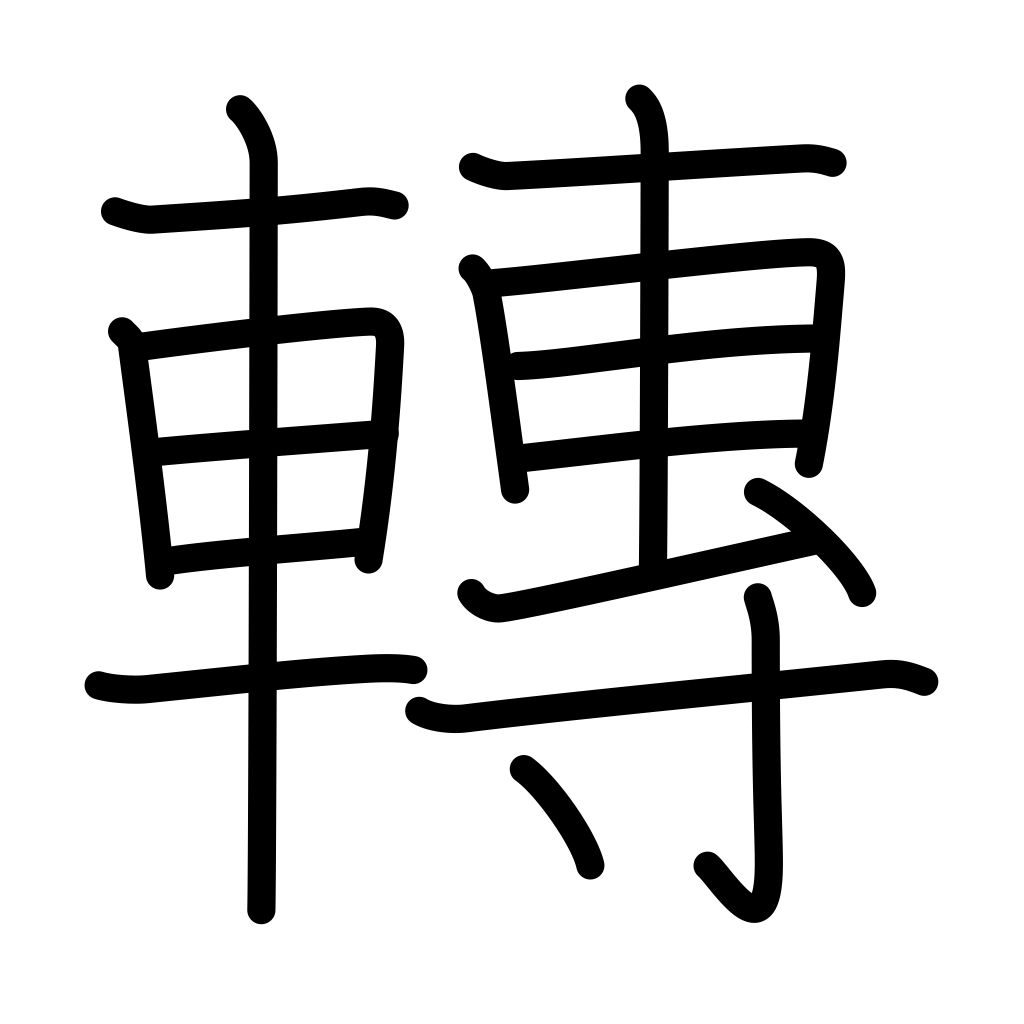
Meaning: shift, move, turn